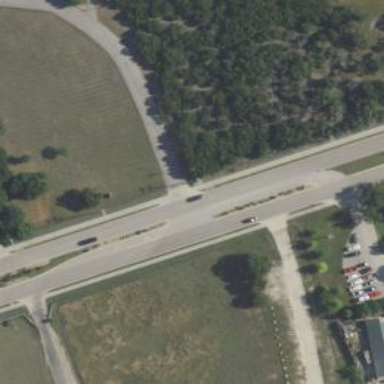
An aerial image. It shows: Asphalt road at the secondary link level.